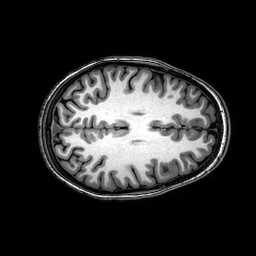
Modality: T1w
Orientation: axial
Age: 20
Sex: female
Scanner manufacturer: philips
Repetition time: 0.008202 s
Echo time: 0.00373 s